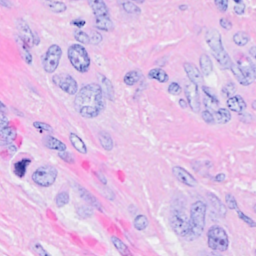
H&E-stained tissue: Breast